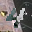
Label: 4